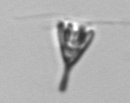
Label: Pyramimonas_longicauda